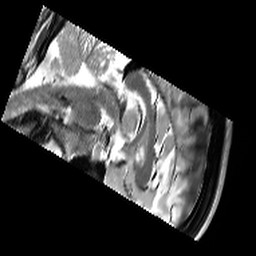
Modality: T2w
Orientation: sagittal
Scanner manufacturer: siemens
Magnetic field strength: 3 T
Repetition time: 9.86 s
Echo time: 0.05 s